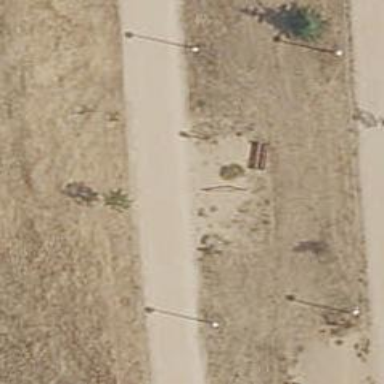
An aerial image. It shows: Fitness station in leisure land area.